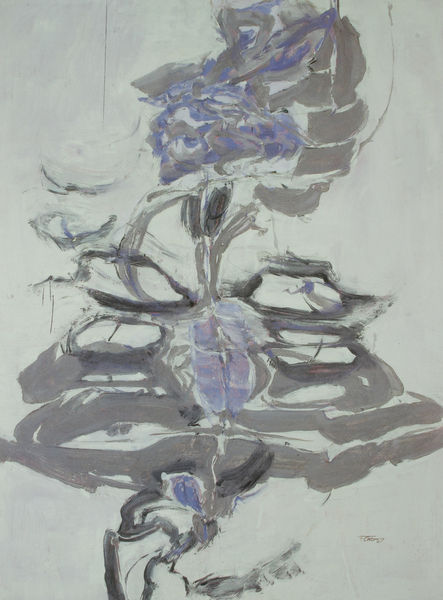
Titel: Augenblick
Künstler: Hann Trier
Institution: Im Besitz des Künstlers
Schlagwörter: blau, dunkel, weiß, aquarell, blume, grau, hell, mitte, schwarz, zeichnung, blüte, wellen, abstrakt, japanisch, oben, unten, tusche, entwurf, zentral, flu, grautonig